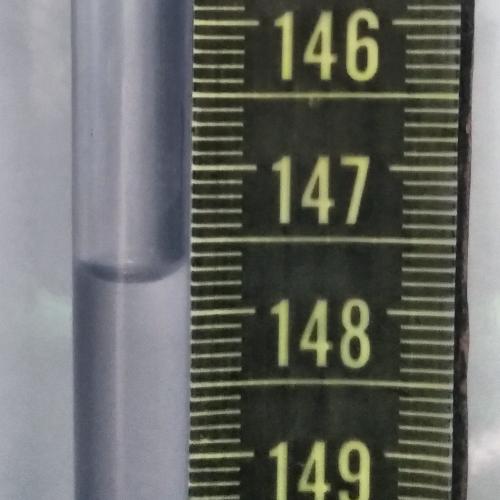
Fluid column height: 147.7 cm